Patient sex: M
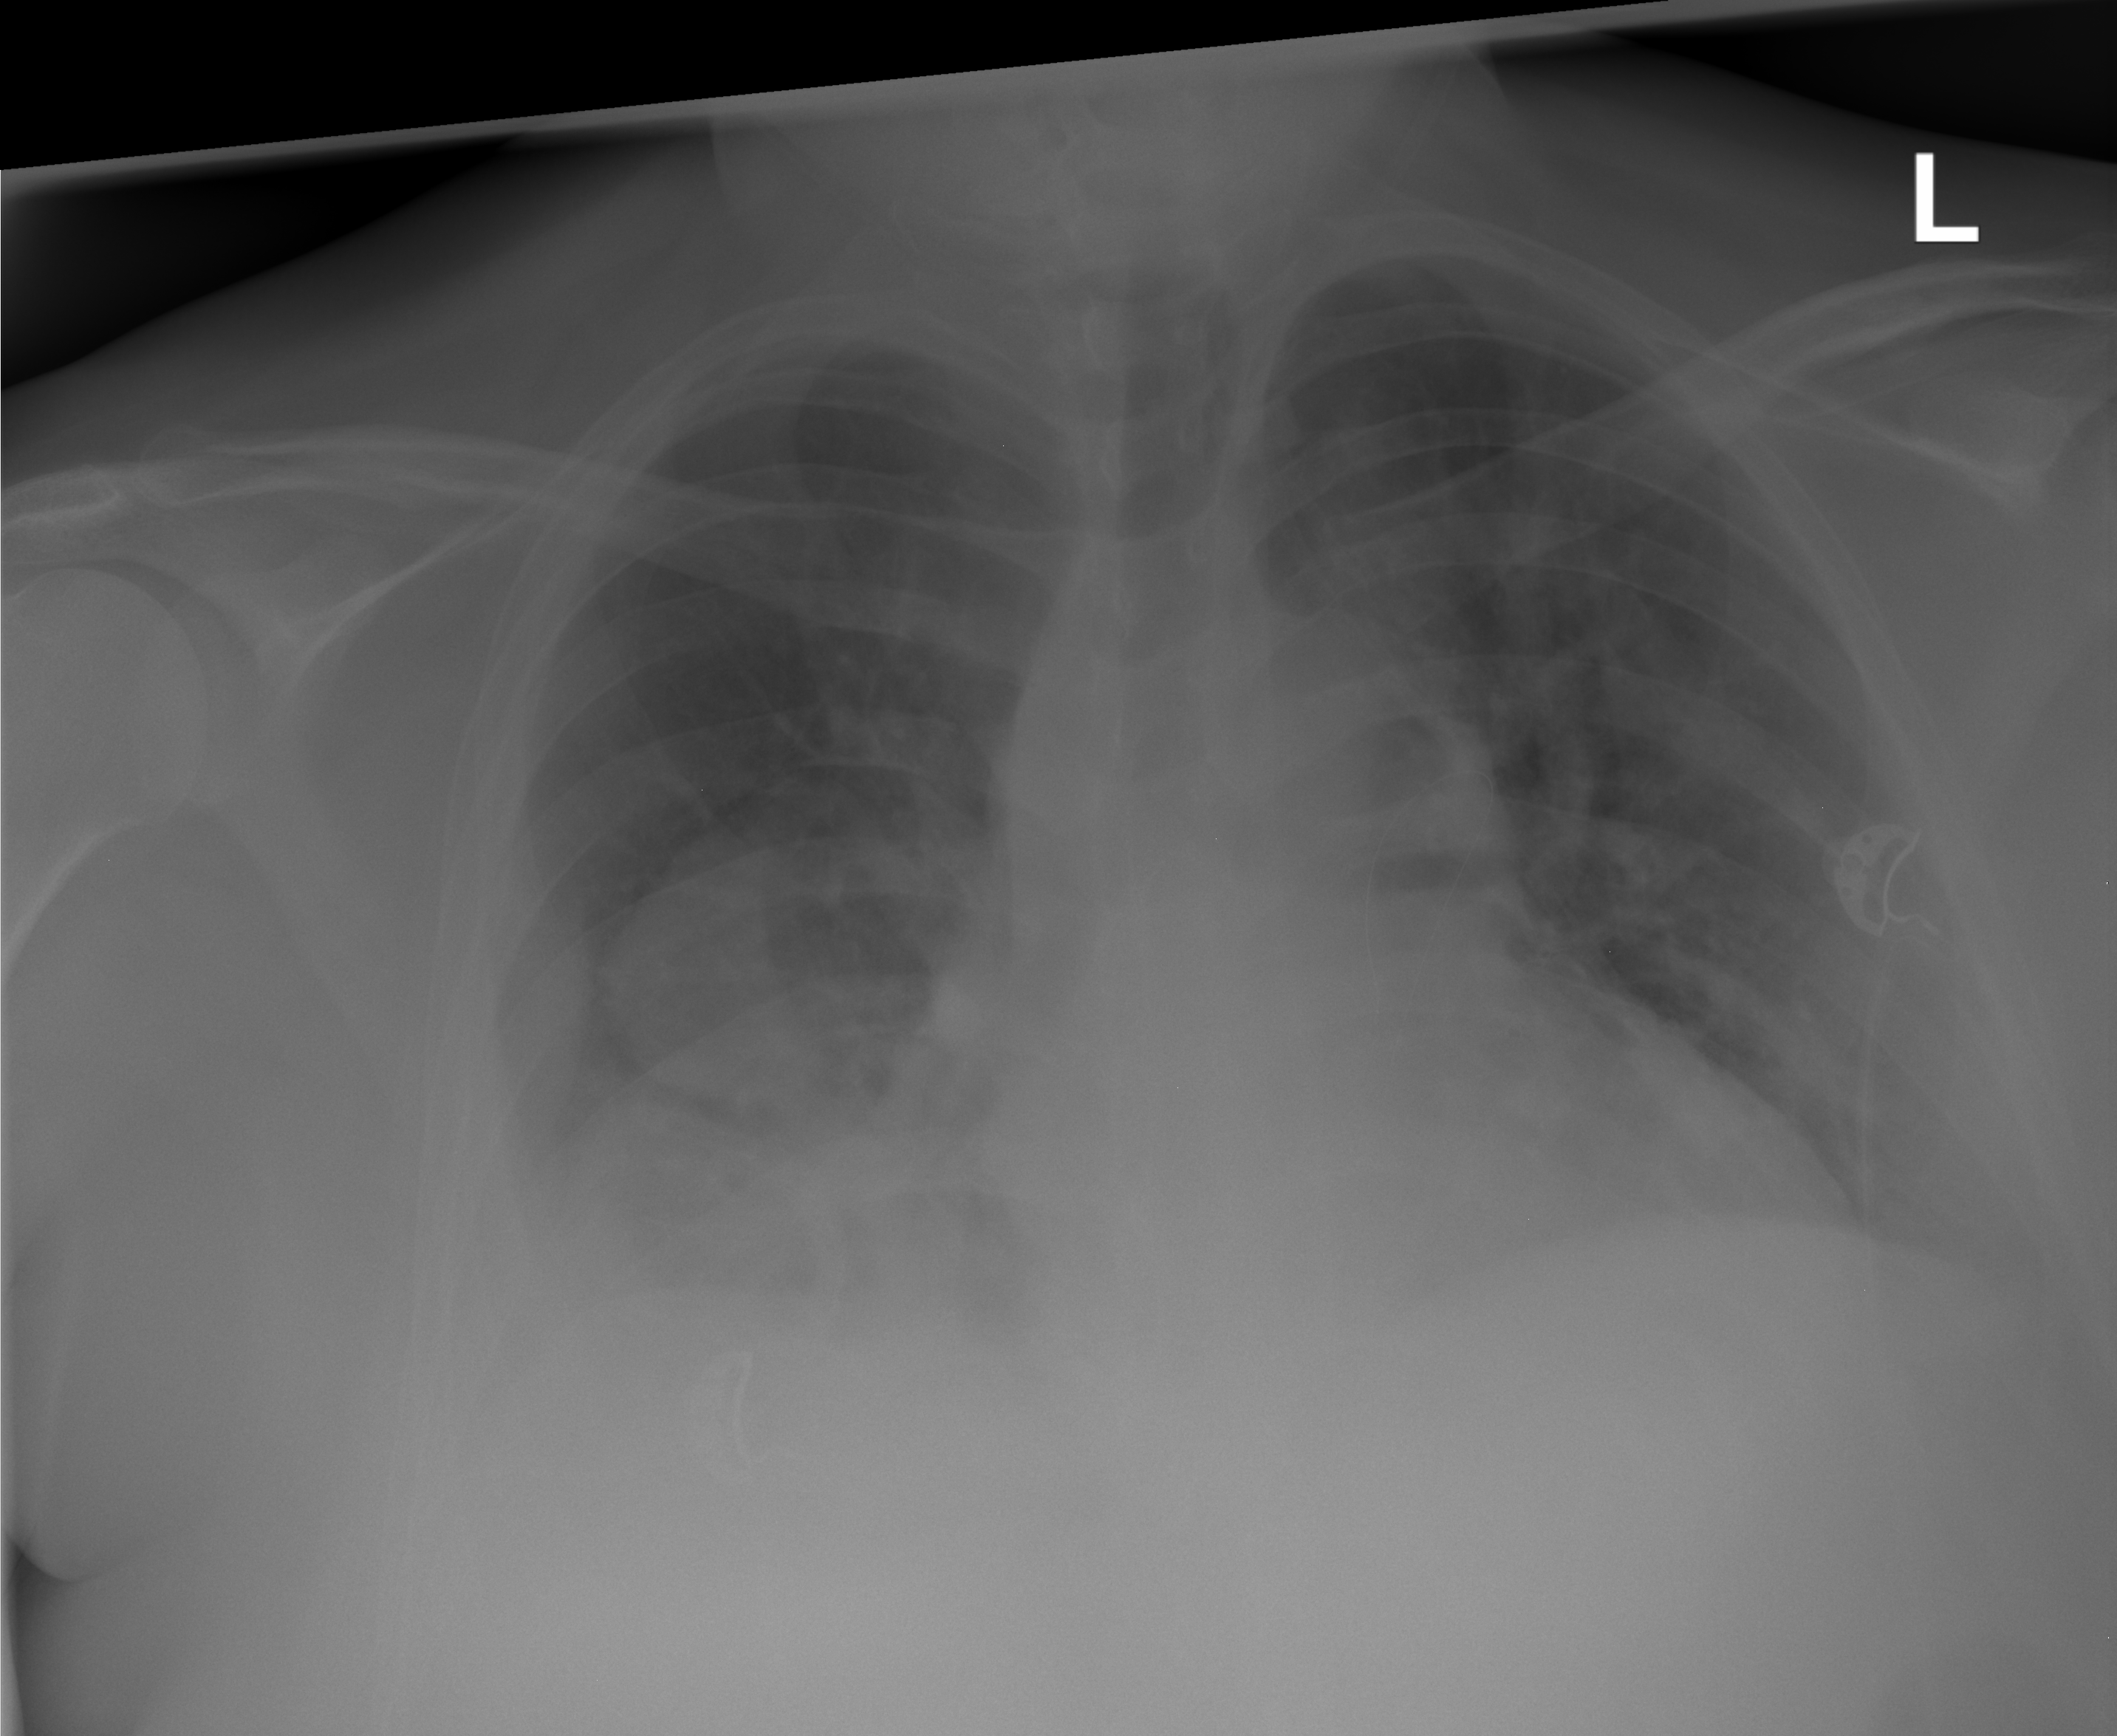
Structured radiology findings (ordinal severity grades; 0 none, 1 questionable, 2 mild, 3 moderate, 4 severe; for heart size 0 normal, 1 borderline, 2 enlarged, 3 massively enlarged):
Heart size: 0
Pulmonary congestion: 0
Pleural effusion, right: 2
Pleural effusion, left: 1
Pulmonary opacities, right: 2
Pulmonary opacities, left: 1
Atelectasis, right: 2
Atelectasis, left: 1